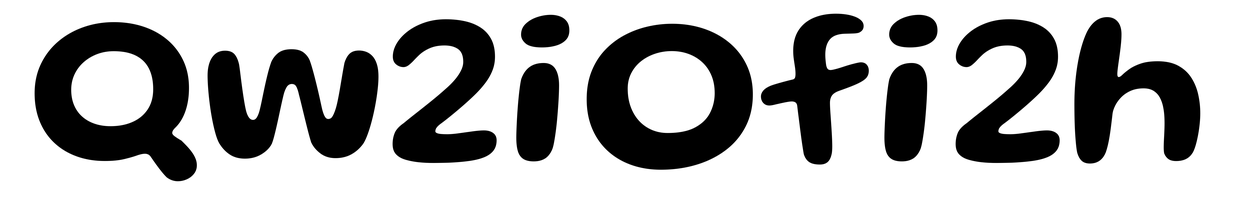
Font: Gluten_Medium